Current action and preconditions to check: trajectory_clear

Your task: For each precondition in the list above, predict whether it will hold at this action.

Consider the current scene as observed from the mobile robot's camera, and analyze the predicted future states of all dynamic agents (e.g., people, animals, vehicles, or any moving entities) within the NEXT SECOND.

IMPORTANT: Only answer "very likely" if you are absolutely certain—based on strong, clear evidence—that a dynamic agent will violate the precondition in the predicted future state. Do NOT answer "very likely" for unlikely, ambiguous, or low-probability risks.

Ask yourself for each precondition: Is there a high probability, with clear and convincing evidence, that the predicted future states of any dynamic agent will interfere with the predicted future state of the currently executing action within the NEXT SECOND, causing that precondition to fail?

Assess the risk level based on these predictions. Use "likely" or "very likely" if motions create a clear risk of interference.

Use "neutral" or "improbable" if agents are nearby but their predicted paths are clearly diverging or non-conflicting.

Failure Risk Categories: "very improbable", "improbable", "neutral", "likely", "very likely"

Answer Format: Output ONLY the probability_of_failure value from these categories: "very improbable", "improbable", "neutral", "likely", "very likely"

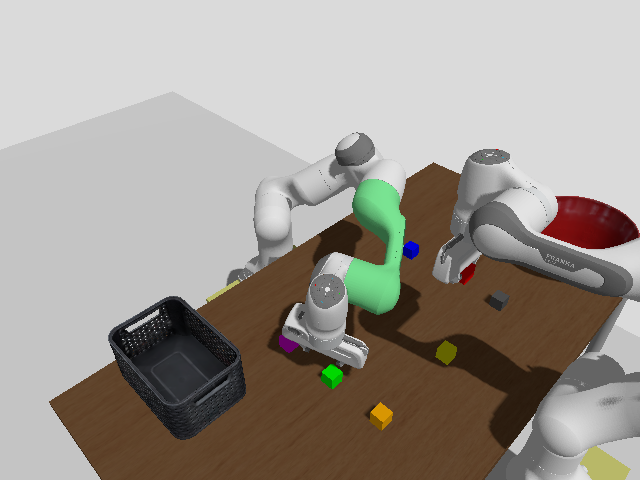

Answer: very improbable